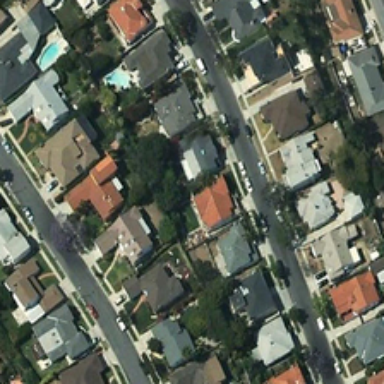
Many buildings and green trees are in a dense residential area .